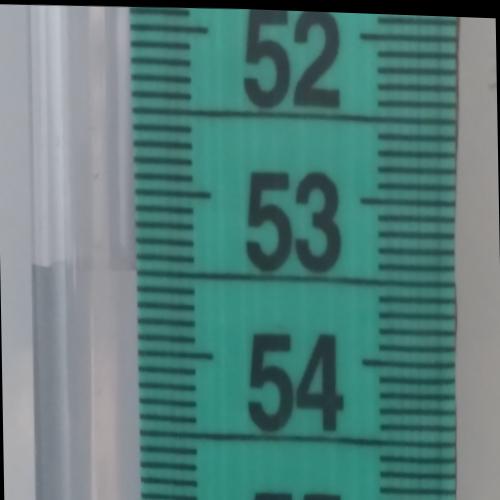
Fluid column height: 53.5 cm